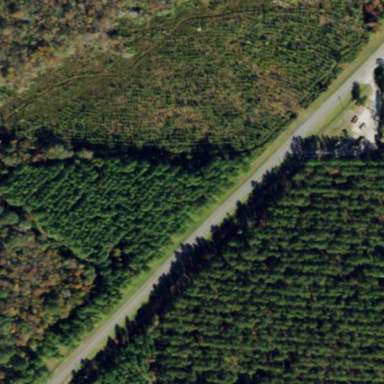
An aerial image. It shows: Forest dominated by needle-leaved trees.